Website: crate-barrel
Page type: billing-address
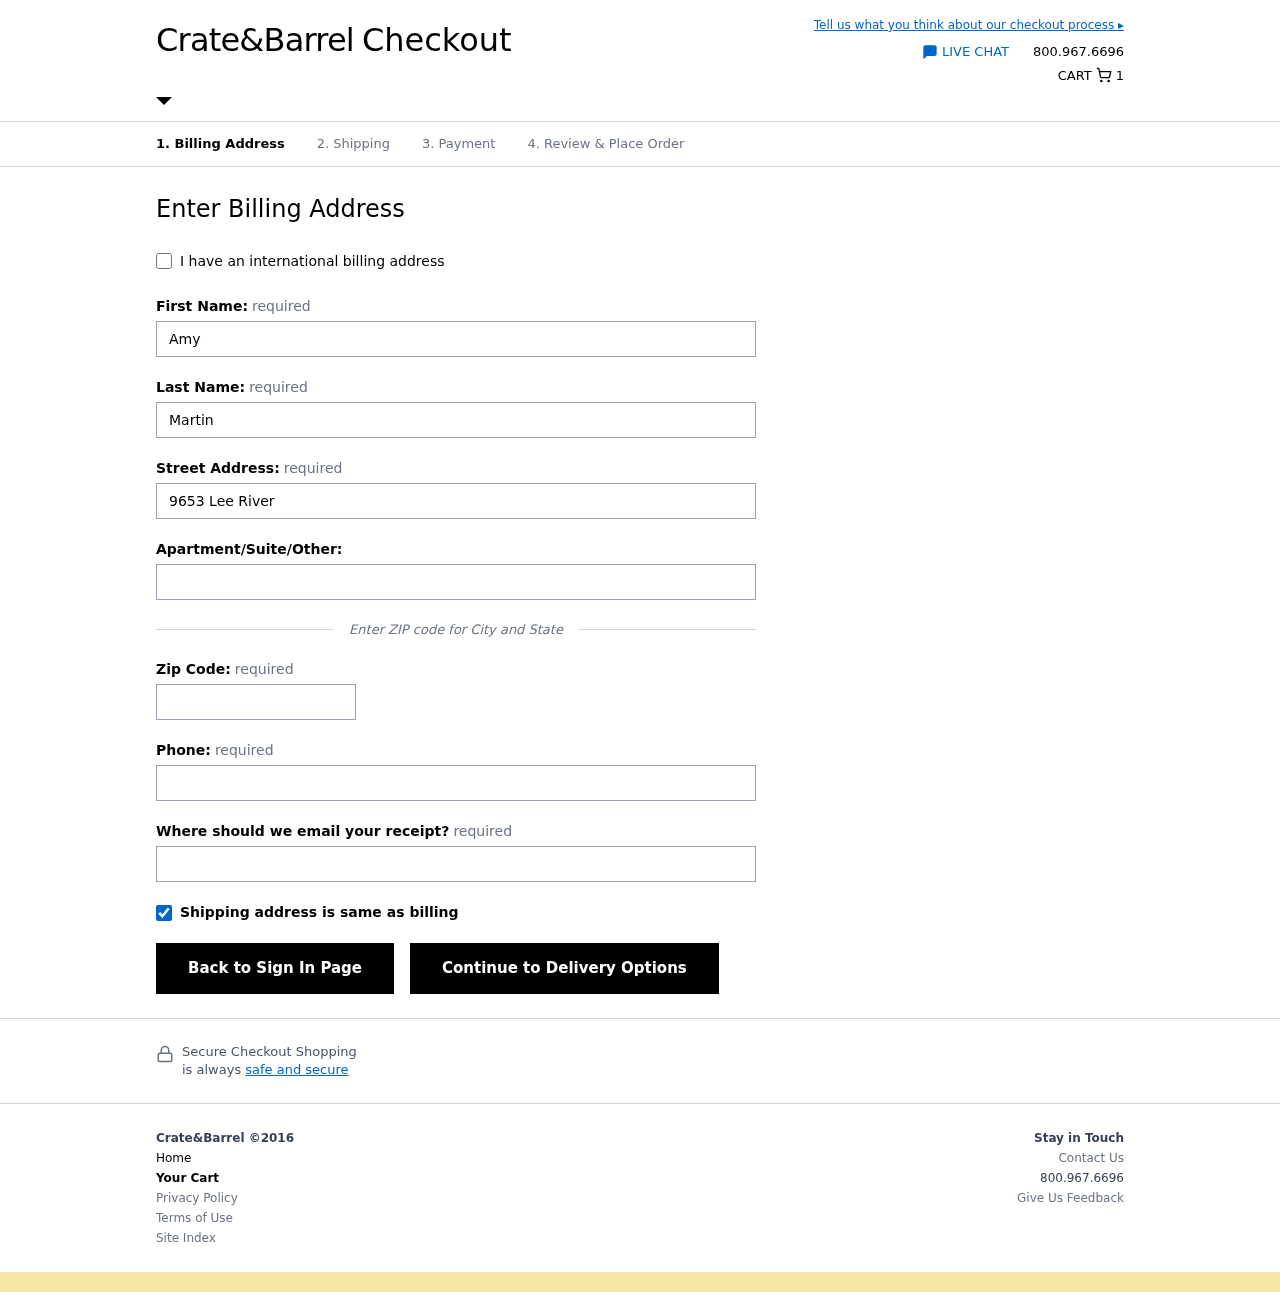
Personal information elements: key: PII_EMAIL
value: amartin@hotmail.com
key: PII_FIRSTNAME
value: Amy
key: PII_LASTNAME
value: Martin
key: PII_PHONE
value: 3424041319
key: PII_POSTCODE
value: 13330
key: PII_STREET
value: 9653 Lee River
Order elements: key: ORDER_NUM_ITEMS
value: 1